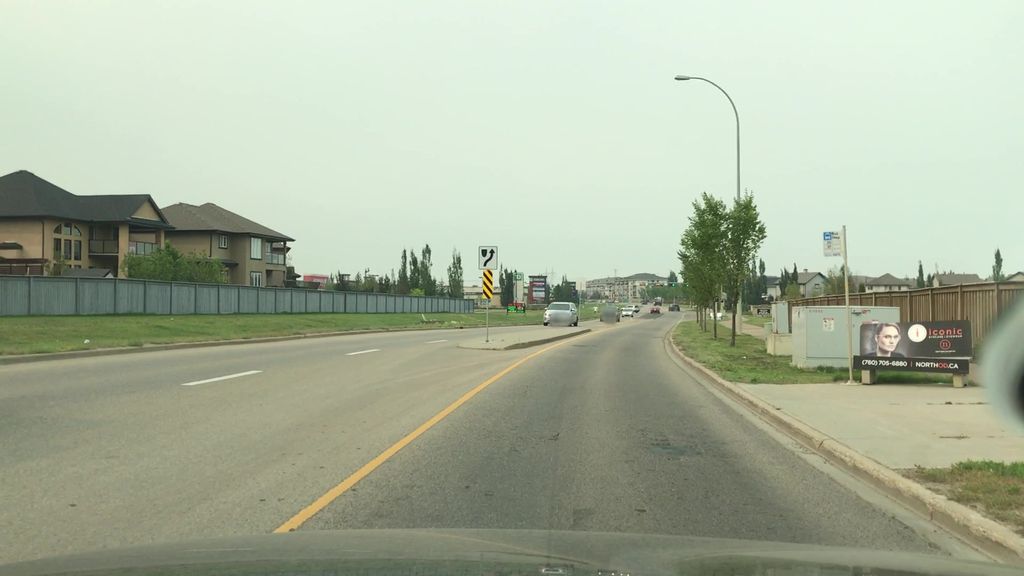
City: edmonton